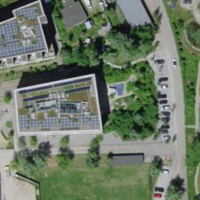
EUNIS habitat code: 55
Species observed at this site:
Aegopodium podagraria
Clematis vitalba